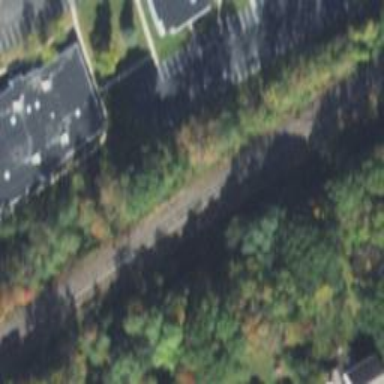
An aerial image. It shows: Railway track.